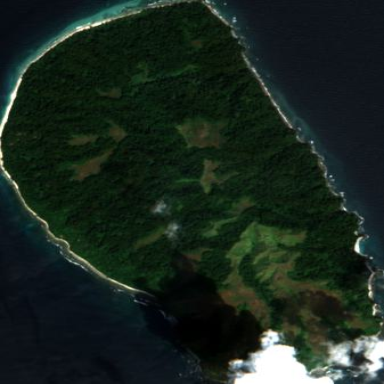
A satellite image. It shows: Island with natural coastline.